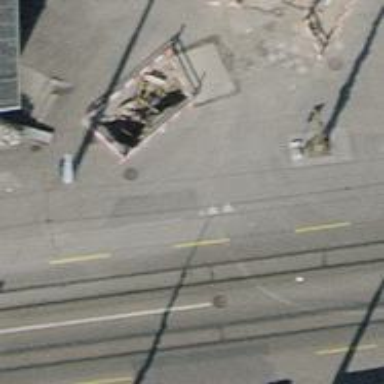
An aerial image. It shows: Unmarked crossing with traffic calming table.